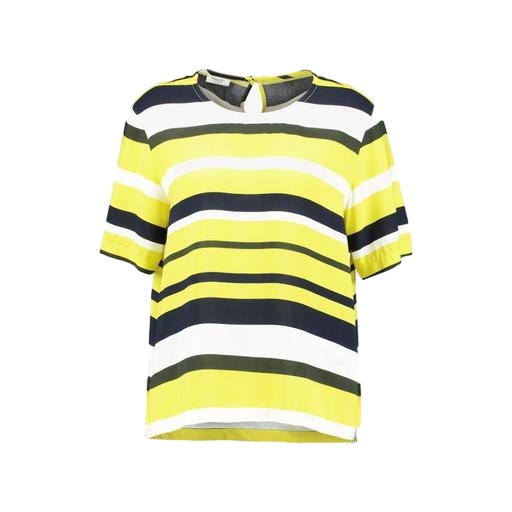
striped t-shirt, striped shirt, short-sleeve top only macy, white background